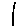
Label: line